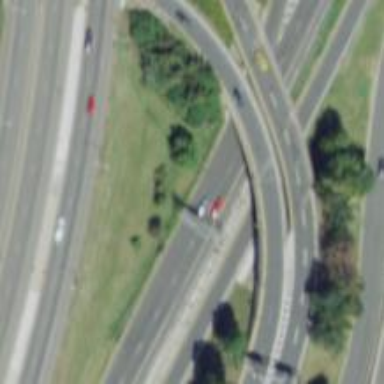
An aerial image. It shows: Motorway junction.